Question: All,
I am trying to pair two or more records in a grandparent table so that I can then find its grand children records using one grandchild to start from.
So the structure is like so
- - -
Therefore the cardinality is one Grandparent can have 2 Grandchild records
This CX_ASSET_XM table will hold information about TCP/IP calls of a Grandchild asset. These calls are not synchronized. therefore one Grandchild asset may make a call today but the other one has not made a call since yesterday.
In my query I find all the grand children records that have been created today (sysdate) and then traverse up the relationship to find the Grandparent, then I traverse back down to find the other twin in the Grandchildren tuple.
The problem with my query is that it returns every single TCP/IP call a pair has made but I only want the most recent callback of each grandchild to analyse
Here is an illustration

So to minimize my result set I am trying to use a ROW_NUM function to get only the results I need which is the most recent callback date for each grand child record.
'''
SELECT cb.ssid, cb.created_by, cb.callback_date, cb.callback_num,
asset.desc_text, asset.prom_integ_id, asset.integration_id
--Traversing Up to find the Grandparent record of
FROM SIEBEL.CX_ASSET_XM cb
JOIN SIEBEL.S_ASSET_X assetx ON cb.SSID = assetx.attrib_37
JOIN SIEBEL.S_ASSET asset ON assetx.par_row_id = asset.row_id
WHERE asset.prom_integ_id IN
--Traversing Down to find the other pair
( SELECT asset.prom_integ_id,
ROW_NUMBER() OVER (PARTITION BY cb.ssid
ORDER BY cb.callback_date DESC)
FROM SIEBEL.CX_ASSET_XM cb
JOIN SIEBEL.S_ASSET_X assetx ON cb.ssid = assetx.attrib_37
JOIN SIEBEL.S_ASSET asset ON assetx.par_row_id = asset.row_id
);
'''
'''
ORA-00913: too many values
00913. 00000 - "too many values"
*Cause:
*Action:
Error at Line: 7 Column: 36
'''
Am I using the ROW_NUM and PARTITION correctly in this query structure?
Thanks
ORACLE DB Version is
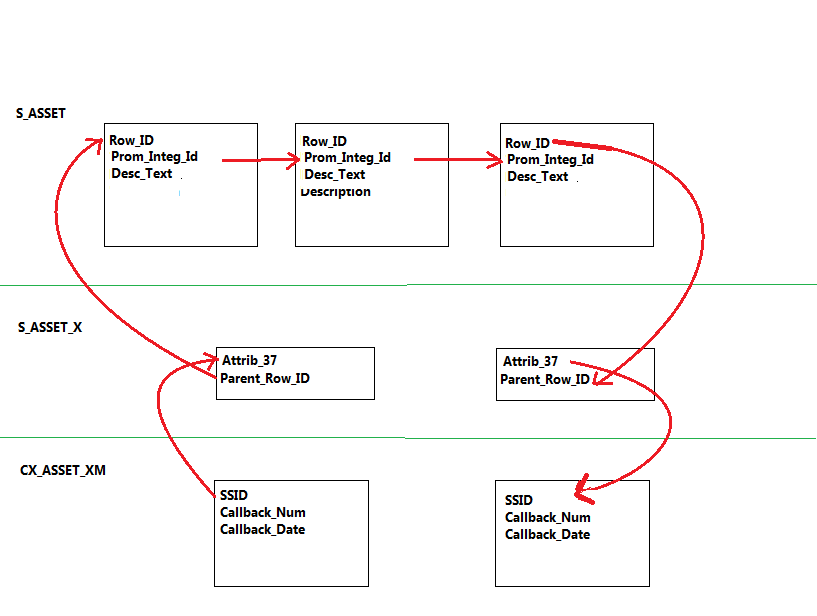
Answer: The problem is that you use IN operator which, in this case, expects one set of values to work on, but the subquery returns two columns, not one:
'''
WHERE asset.prom_integ_id IN
--Traversing Down to find the other pair
( SELECT asset.prom_integ_id, ROW_NUMBER() OVER (PARTITION BY cb.ssid ORDER BY cb.callback_date DESC)
'''
Should be:
'''
WHERE asset.prom_integ_id IN
--Traversing Down to find the other pair
( SELECT asset.prom_integ_id
'''
And, starting with that, I guess that the value returned from ROW_NUMBER should be accessed earlier, so it would look like this:
'''
SELECT cb.ssid, cb.created_by, cb.callback_date, cb.callback_num, asset.desc_text, asset.prom_integ_id, asset.integration_id
--Traversing Up to find the Grandparent record of
FROM SIEBEL.CX_ASSET_XM cb
JOIN SIEBEL.S_ASSET_X assetx
ON cb.SSID = assetx.attrib_37
JOIN SIEBEL.S_ASSET asset
ON assetx.par_row_id = asset.row_id
WHERE asset.prom_integ_id IN
--Traversing Down to find the other pair
( SELECT prom_integ_id
FROM (
SELECT asset.prom_integ_id, ROW_NUMBER() OVER (PARTITION BY cb.ssid ORDER BY cb.callback_date DESC) row_n
FROM SIEBEL.CX_ASSET_XM cb
JOIN SIEBEL.S_ASSET_X assetx
ON cb.ssid = assetx.attrib_37
JOIN SIEBEL.S_ASSET asset
ON assetx.par_row_id = asset.row_id
) where row_n = 1
);
'''
I'm not sure it is what you wanted - can you check it?